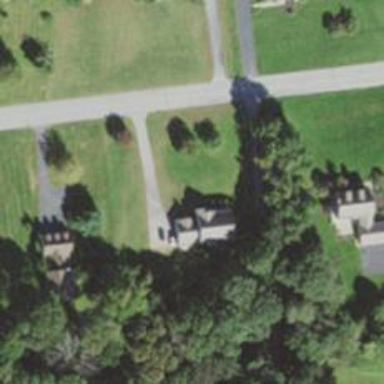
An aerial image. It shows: Residential driveway.